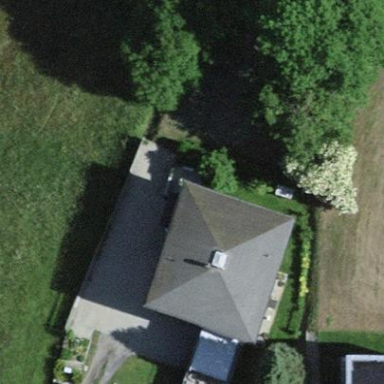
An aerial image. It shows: Simple house.